Field crop: tomato
Growth stage: 1
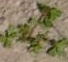
Species: portulaca